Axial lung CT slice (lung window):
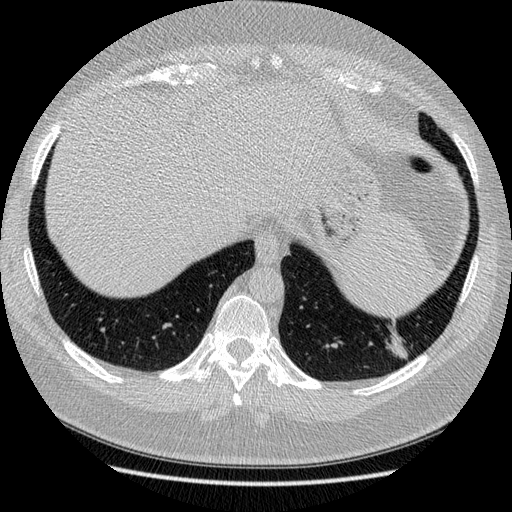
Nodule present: yes
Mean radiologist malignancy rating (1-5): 3.25